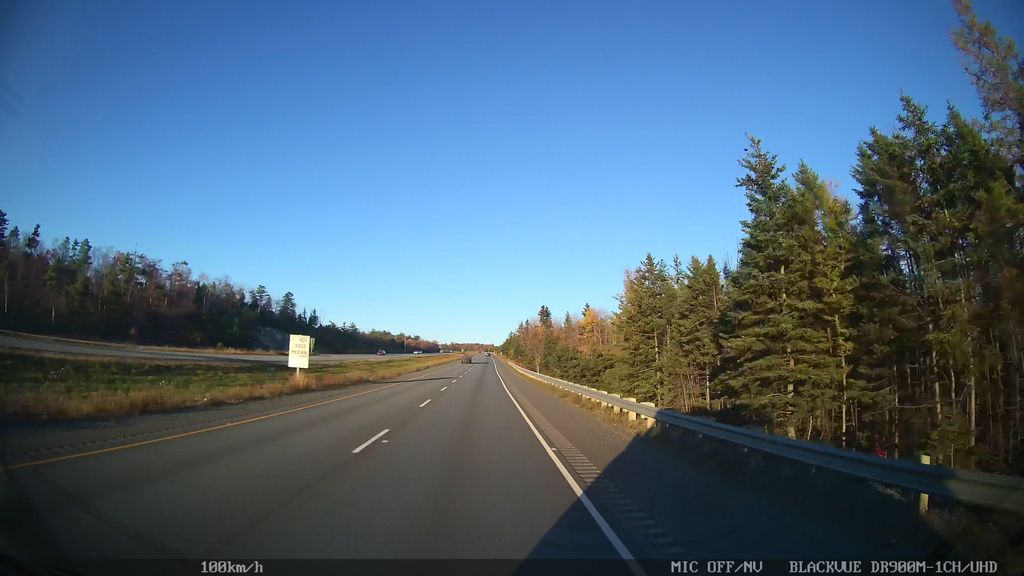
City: halifax